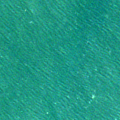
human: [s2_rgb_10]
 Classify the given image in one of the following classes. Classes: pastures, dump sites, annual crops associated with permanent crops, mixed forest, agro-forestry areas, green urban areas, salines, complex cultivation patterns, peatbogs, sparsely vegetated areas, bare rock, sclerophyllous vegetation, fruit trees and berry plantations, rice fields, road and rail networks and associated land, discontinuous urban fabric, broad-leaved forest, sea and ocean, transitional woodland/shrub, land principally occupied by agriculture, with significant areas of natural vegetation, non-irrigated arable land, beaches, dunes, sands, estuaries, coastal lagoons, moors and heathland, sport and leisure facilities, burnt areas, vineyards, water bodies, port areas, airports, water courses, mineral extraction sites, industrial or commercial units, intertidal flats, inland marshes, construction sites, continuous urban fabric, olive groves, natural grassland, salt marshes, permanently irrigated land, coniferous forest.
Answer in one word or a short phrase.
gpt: sea and ocean